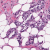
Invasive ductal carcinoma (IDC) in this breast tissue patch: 0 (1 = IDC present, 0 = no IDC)